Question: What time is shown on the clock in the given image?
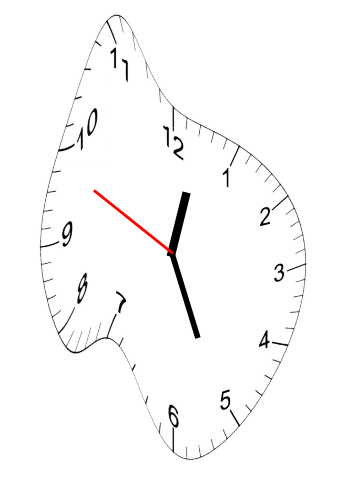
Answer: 12:25:49